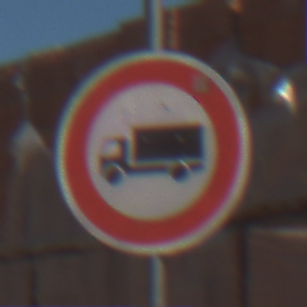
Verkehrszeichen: VerbotFuerKraftfahrzeugeUeberDreiKommaFuenfTonnen
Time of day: MorningAfternoon
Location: Outdoor (Nature)
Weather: Clear
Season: Summer
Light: Natural